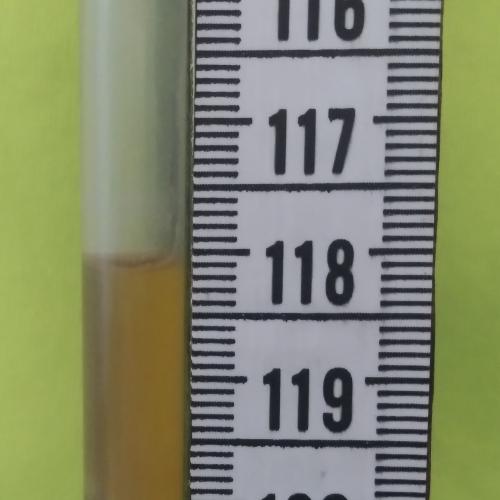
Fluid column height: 118.1 cm